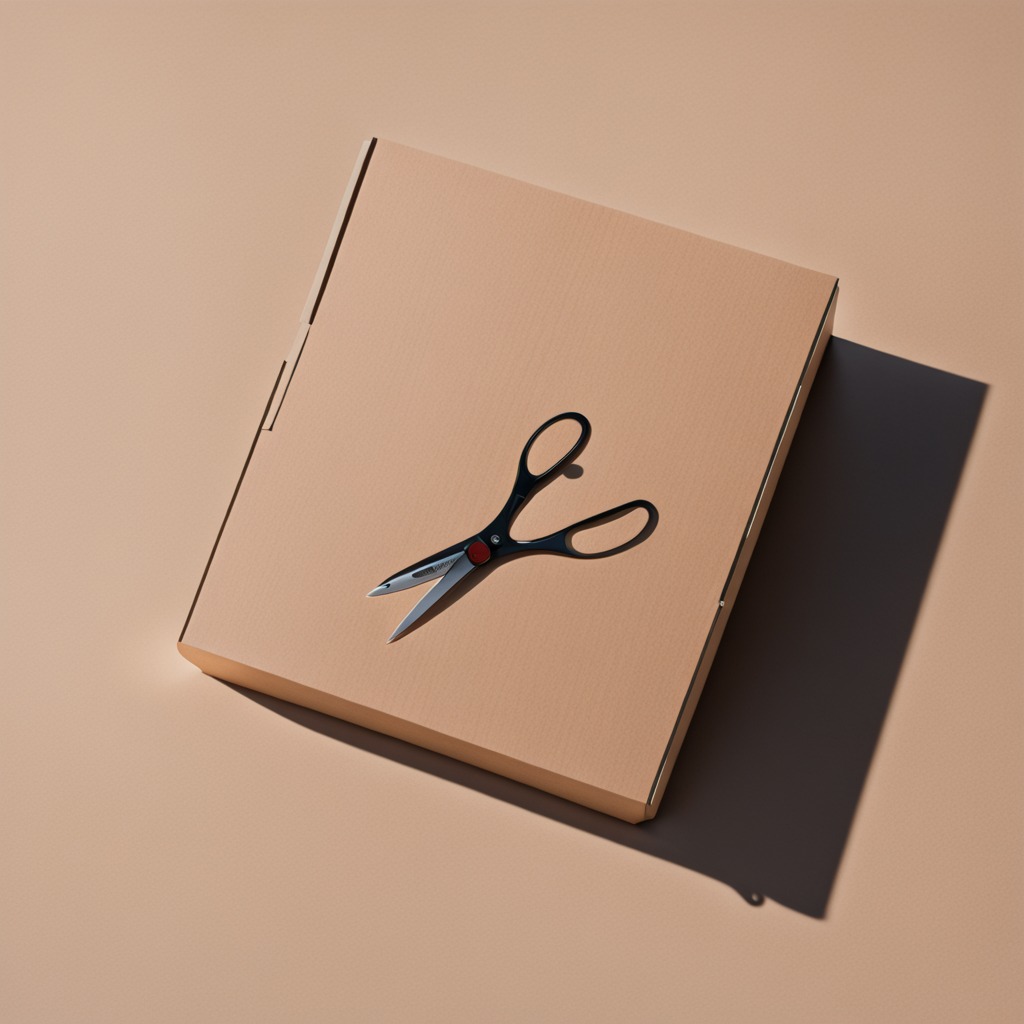
A scissor lies on the clean dry cardboard box surface in an outdoor workshop during daytime bright natural light soft shadows slightly creased but